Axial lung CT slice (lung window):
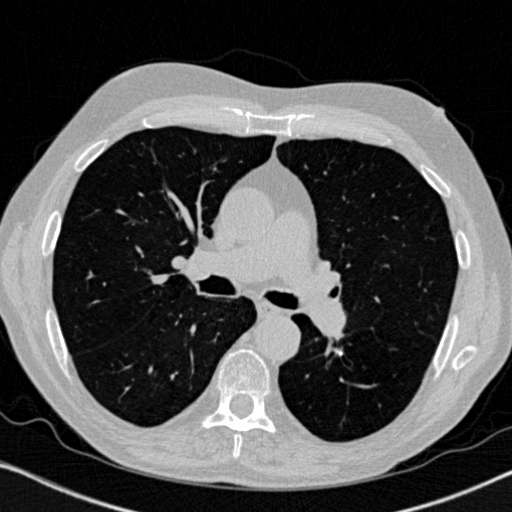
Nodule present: yes
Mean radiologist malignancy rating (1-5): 1